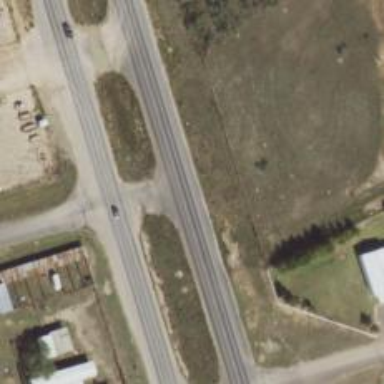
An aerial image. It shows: Trunk link highway.